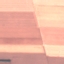
Land use / land cover class: AnnualCrop